Field crop: maize
Growth stage: 1
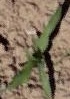
Species: maize